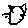
Label: cat